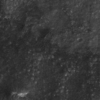
Label: not_dusty